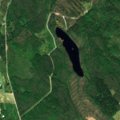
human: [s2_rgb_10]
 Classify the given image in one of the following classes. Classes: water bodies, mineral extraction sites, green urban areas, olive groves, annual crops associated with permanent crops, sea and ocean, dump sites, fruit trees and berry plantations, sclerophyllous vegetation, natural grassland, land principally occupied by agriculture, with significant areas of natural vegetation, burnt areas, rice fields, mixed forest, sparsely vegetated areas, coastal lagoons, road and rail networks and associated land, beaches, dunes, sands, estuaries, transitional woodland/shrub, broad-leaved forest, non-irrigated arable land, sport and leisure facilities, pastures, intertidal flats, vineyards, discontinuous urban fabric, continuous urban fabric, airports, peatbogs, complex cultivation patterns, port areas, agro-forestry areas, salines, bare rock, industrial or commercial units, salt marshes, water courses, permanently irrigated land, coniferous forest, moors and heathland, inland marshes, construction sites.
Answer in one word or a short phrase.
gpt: land principally occupied by agriculture, with significant areas of natural vegetation, coniferous forest, mixed forest, transitional woodland/shrub